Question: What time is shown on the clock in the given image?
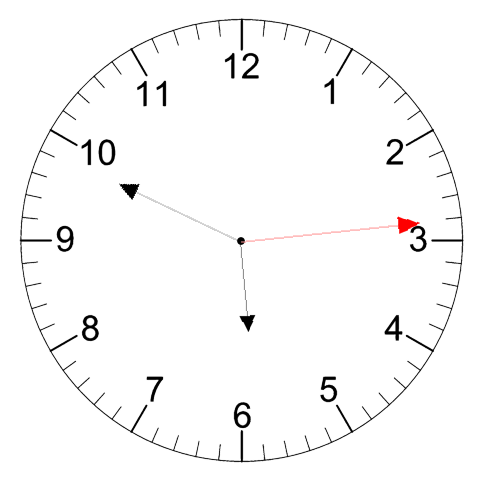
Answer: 05:49:14